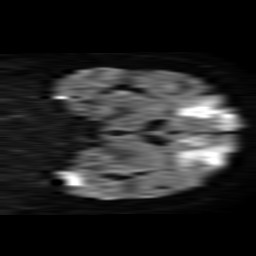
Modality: TRACE
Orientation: coronal
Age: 78
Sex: female
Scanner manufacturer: philips
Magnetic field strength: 1.5 T
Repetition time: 3.261 s
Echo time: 0.09411 s